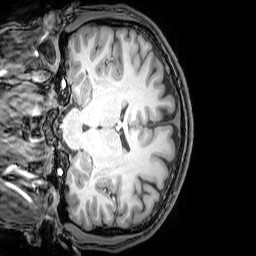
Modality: T1w
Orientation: coronal
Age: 22
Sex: male
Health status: healthy
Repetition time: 0.081 s
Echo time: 0.037 s